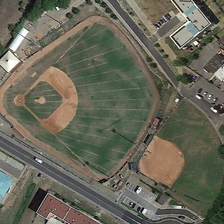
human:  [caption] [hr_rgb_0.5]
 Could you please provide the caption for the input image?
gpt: two baseball fields are surrounded by some buildings and several green trees .

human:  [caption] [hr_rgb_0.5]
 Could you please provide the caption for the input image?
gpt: two baseball fields are surrounded by some buildings and several green trees .

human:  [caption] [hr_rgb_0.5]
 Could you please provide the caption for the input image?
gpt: two baseball fields are surrounded by some buildings and several green trees .

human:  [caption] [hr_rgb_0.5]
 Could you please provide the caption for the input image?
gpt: two baseball fields are surrounded by some buildings and several green trees .

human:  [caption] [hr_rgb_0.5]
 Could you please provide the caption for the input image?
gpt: two baseball fields are surrounded by some buildings and several green trees .